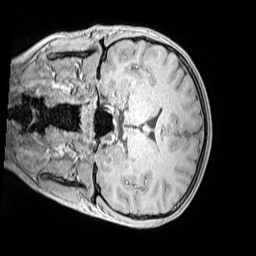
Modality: MP2RAGE
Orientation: coronal
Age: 13
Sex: female
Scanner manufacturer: siemens
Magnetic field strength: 3 T
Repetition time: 4 s
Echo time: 0.00299 s